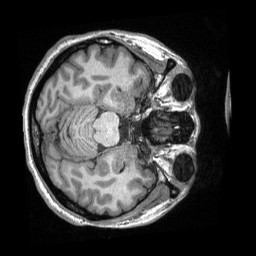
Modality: T1w
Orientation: axial
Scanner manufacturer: siemens
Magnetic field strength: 3 T
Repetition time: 2.3 s
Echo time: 0.00308 s